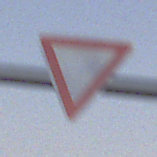
Verkehrszeichen: VorfahrtGewaehren
Umgebung: Outdoor, RoadRail
Tageszeit: SunriseSunset
Wetter: PartlyCloudy
Licht: Natural
Jahreszeit: NotSpecified
Kontrast: LowContrast